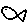
Label: fish